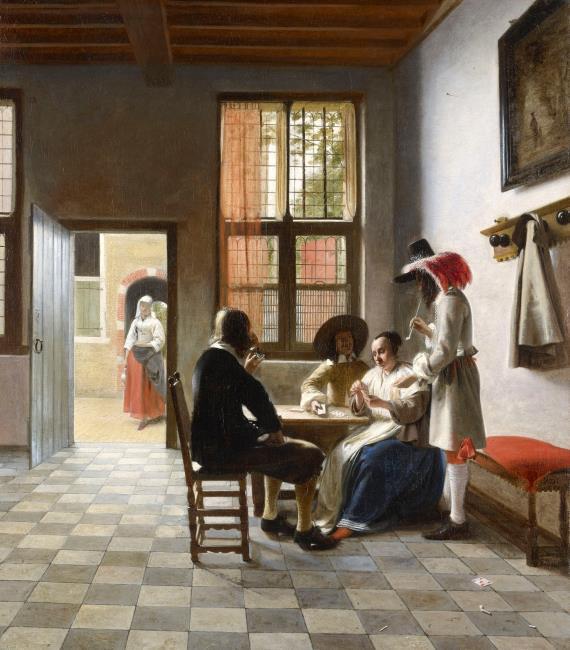
Title: Card players in a sunlit room
Artist: Pieter de Hooch
Earliest date: 1658
Latest date: 1658
Genre: painting
Iconography: Tobacco
Keywords: genre, interior view, five human figures, sitting, standing (position), full-length portrait, maidservant, hat with feathers, card game (activity), smoking (activity), drinking, roemer, pipe, playing card, table, chair, hall stand, checkered stone floor, doorway, background view from inside to outside, window, curtain, painting (depicted)